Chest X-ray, AP view. Patient: 63 years old, sex M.
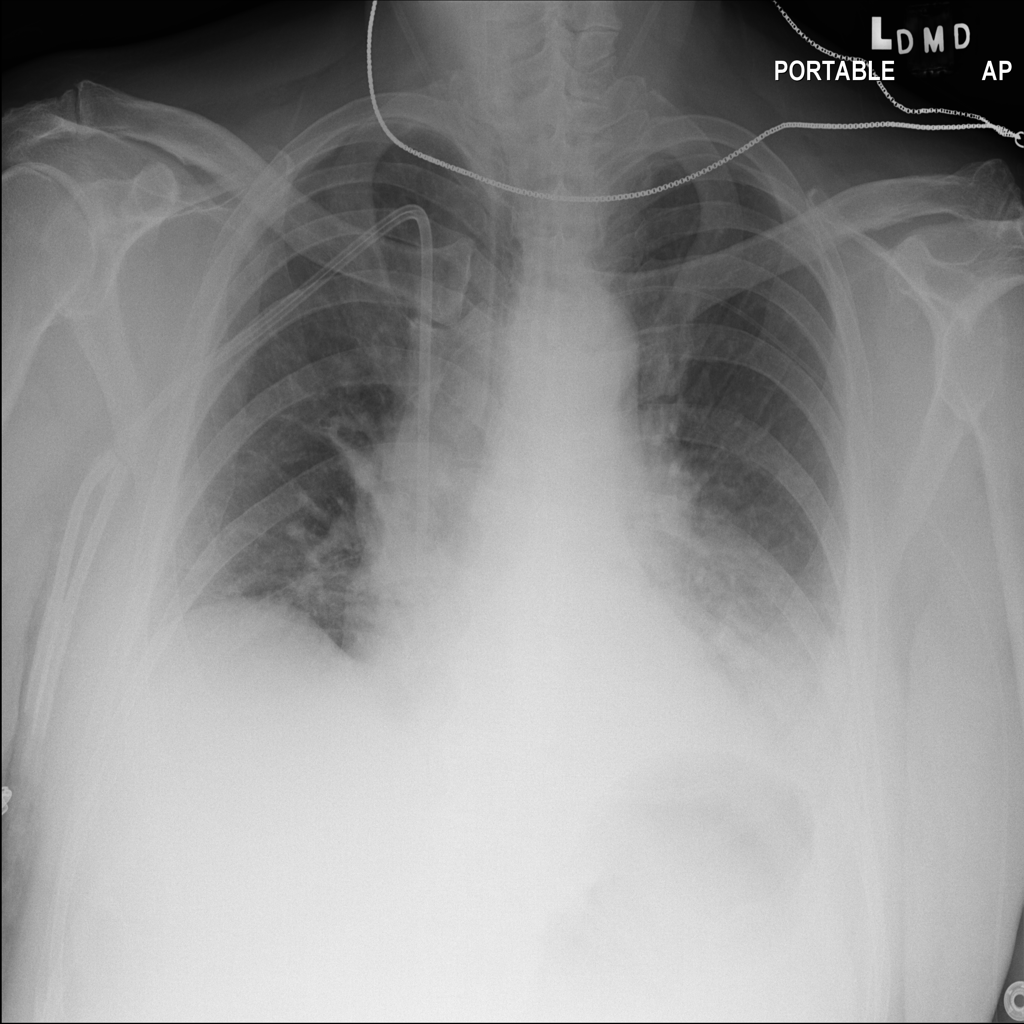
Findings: Atelectasis, Infiltration, Mass